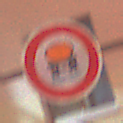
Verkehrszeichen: VerbotFahrzeugeWassergefaehrdenderLadung
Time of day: Night
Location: Outdoor (Urban)
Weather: Overcast
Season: Winter
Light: Artificial